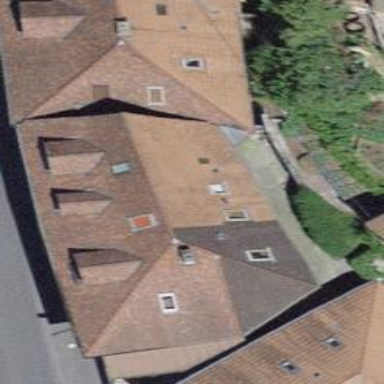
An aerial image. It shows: Hipped roof on residential building.